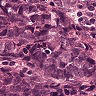
Metastatic tissue present: yes